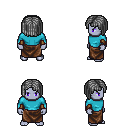
a pixel art fantasy rpg character, male body template, dark elf, purple skin, teal long-sleeve shirt, robe skirt, gray pageboy hairstyle, leather bracers, four views (front, back, left, right), 2x2 character sprite sheet, small pixel art, hard edges, no anti-aliasing